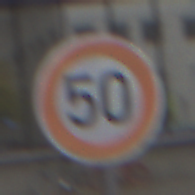
Verkehrszeichen: Geschwindigkeit50
Umgebung: Outdoor, Urban
Tageszeit: MorningAfternoon
Wetter: Overcast
Licht: Natural
Jahreszeit: NotSpecified
Kontrast: LowContrast